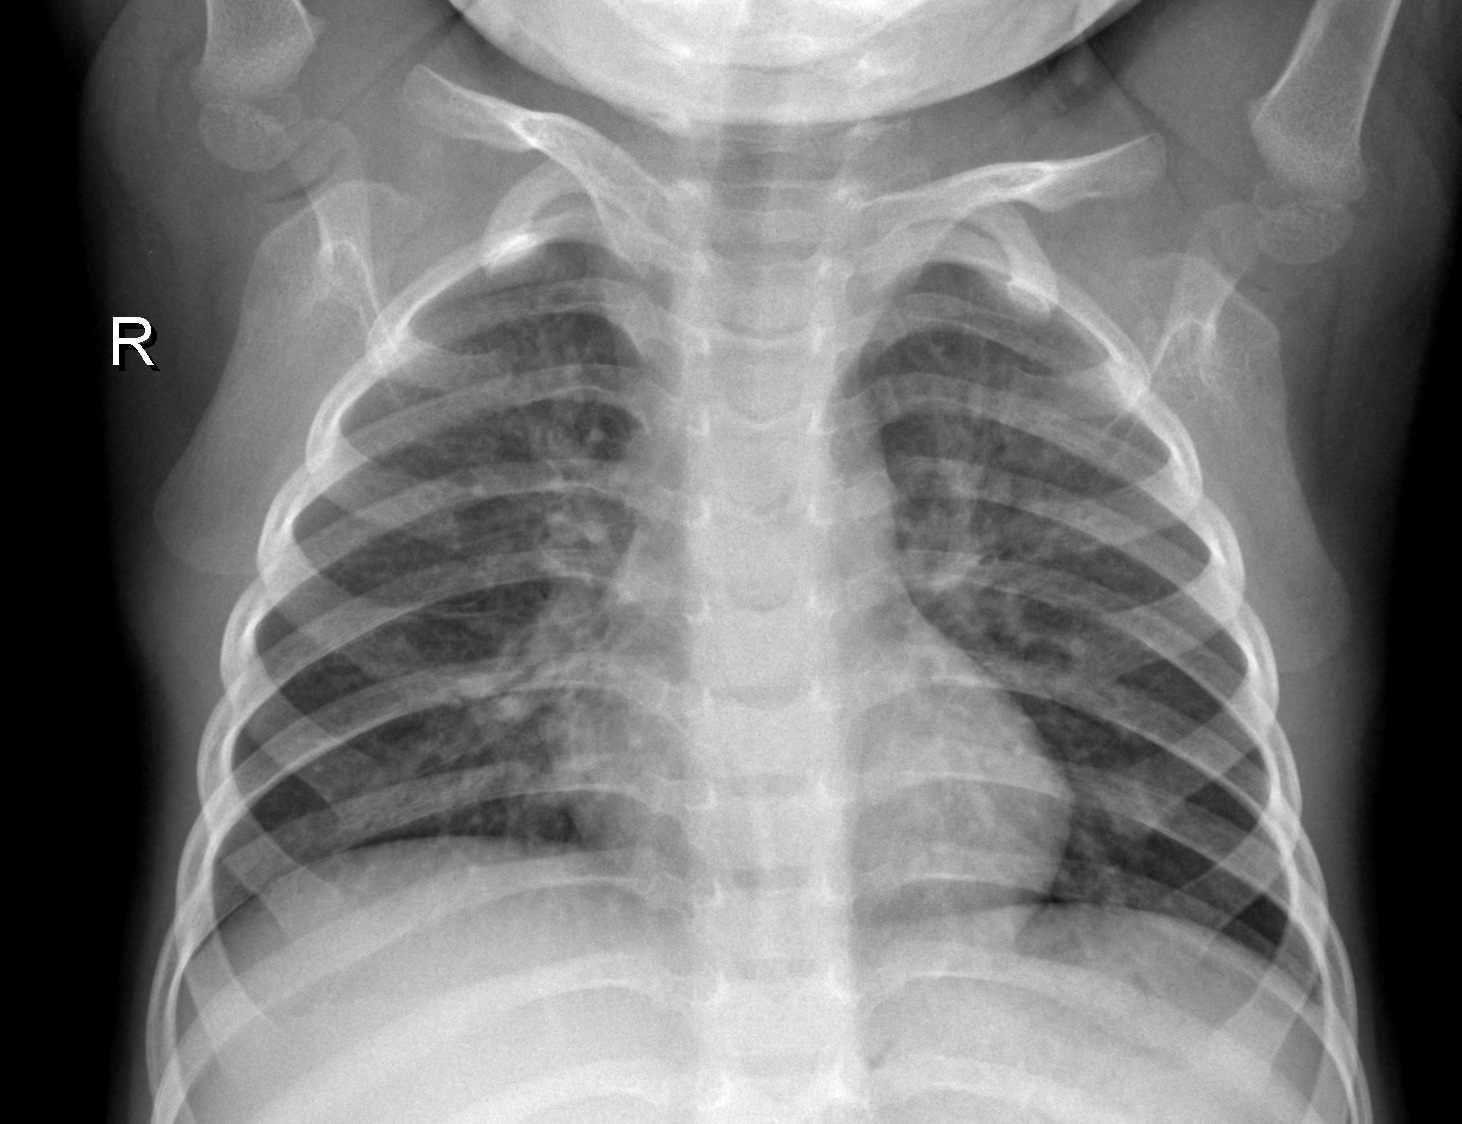
Diagnosis: NORMAL